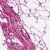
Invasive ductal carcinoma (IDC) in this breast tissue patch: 0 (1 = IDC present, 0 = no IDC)